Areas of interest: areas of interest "Shopping Mall"
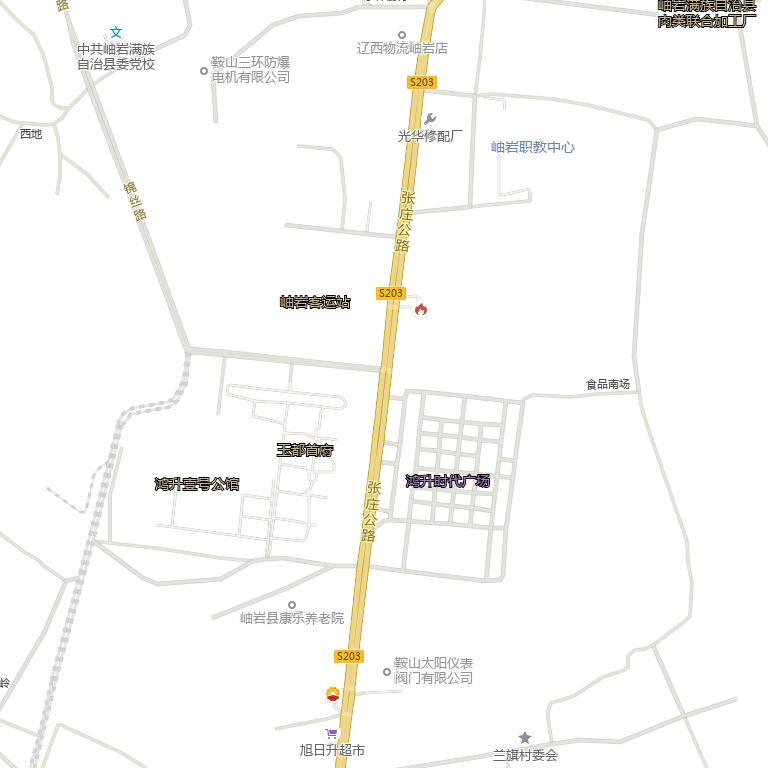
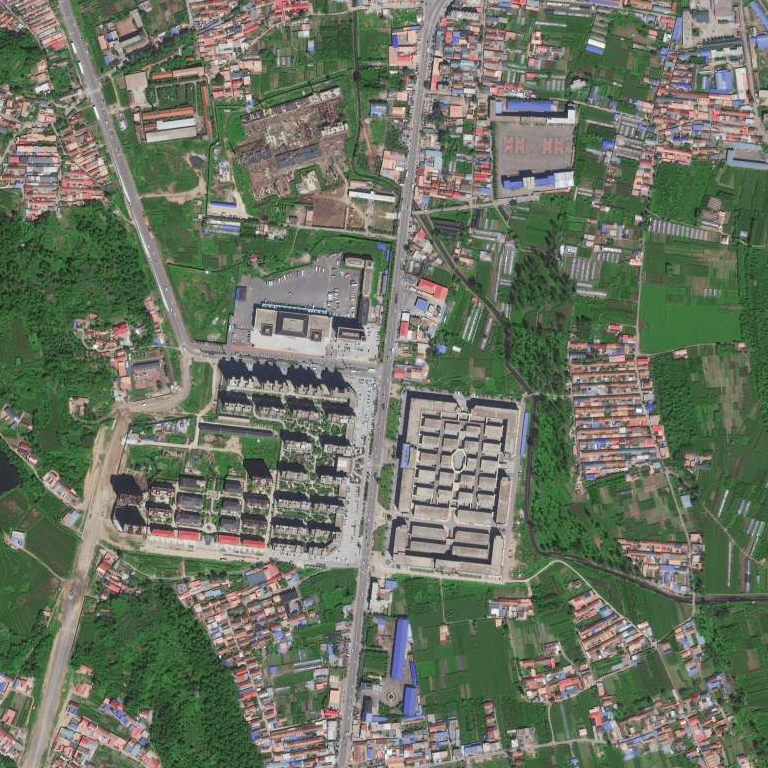